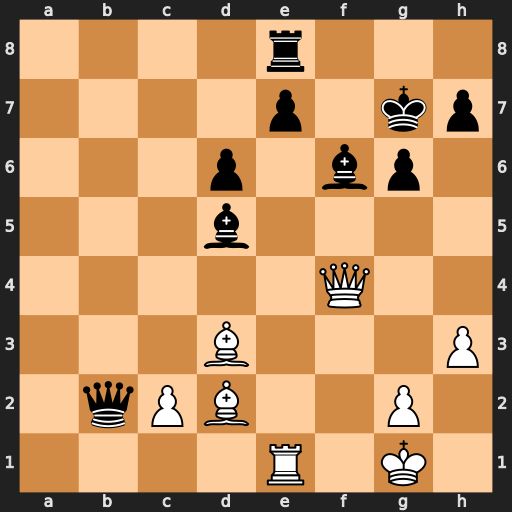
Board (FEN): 4r3/4p1kp/3p1bp1/3b4/5Q2/3B3P/1qPB2P1/4R1K1
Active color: w
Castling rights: -
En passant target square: -
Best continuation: Qh6+ Kg8 Bxg6 hxg6 Qxg6+